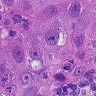
Metastatic tissue present: yes